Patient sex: F
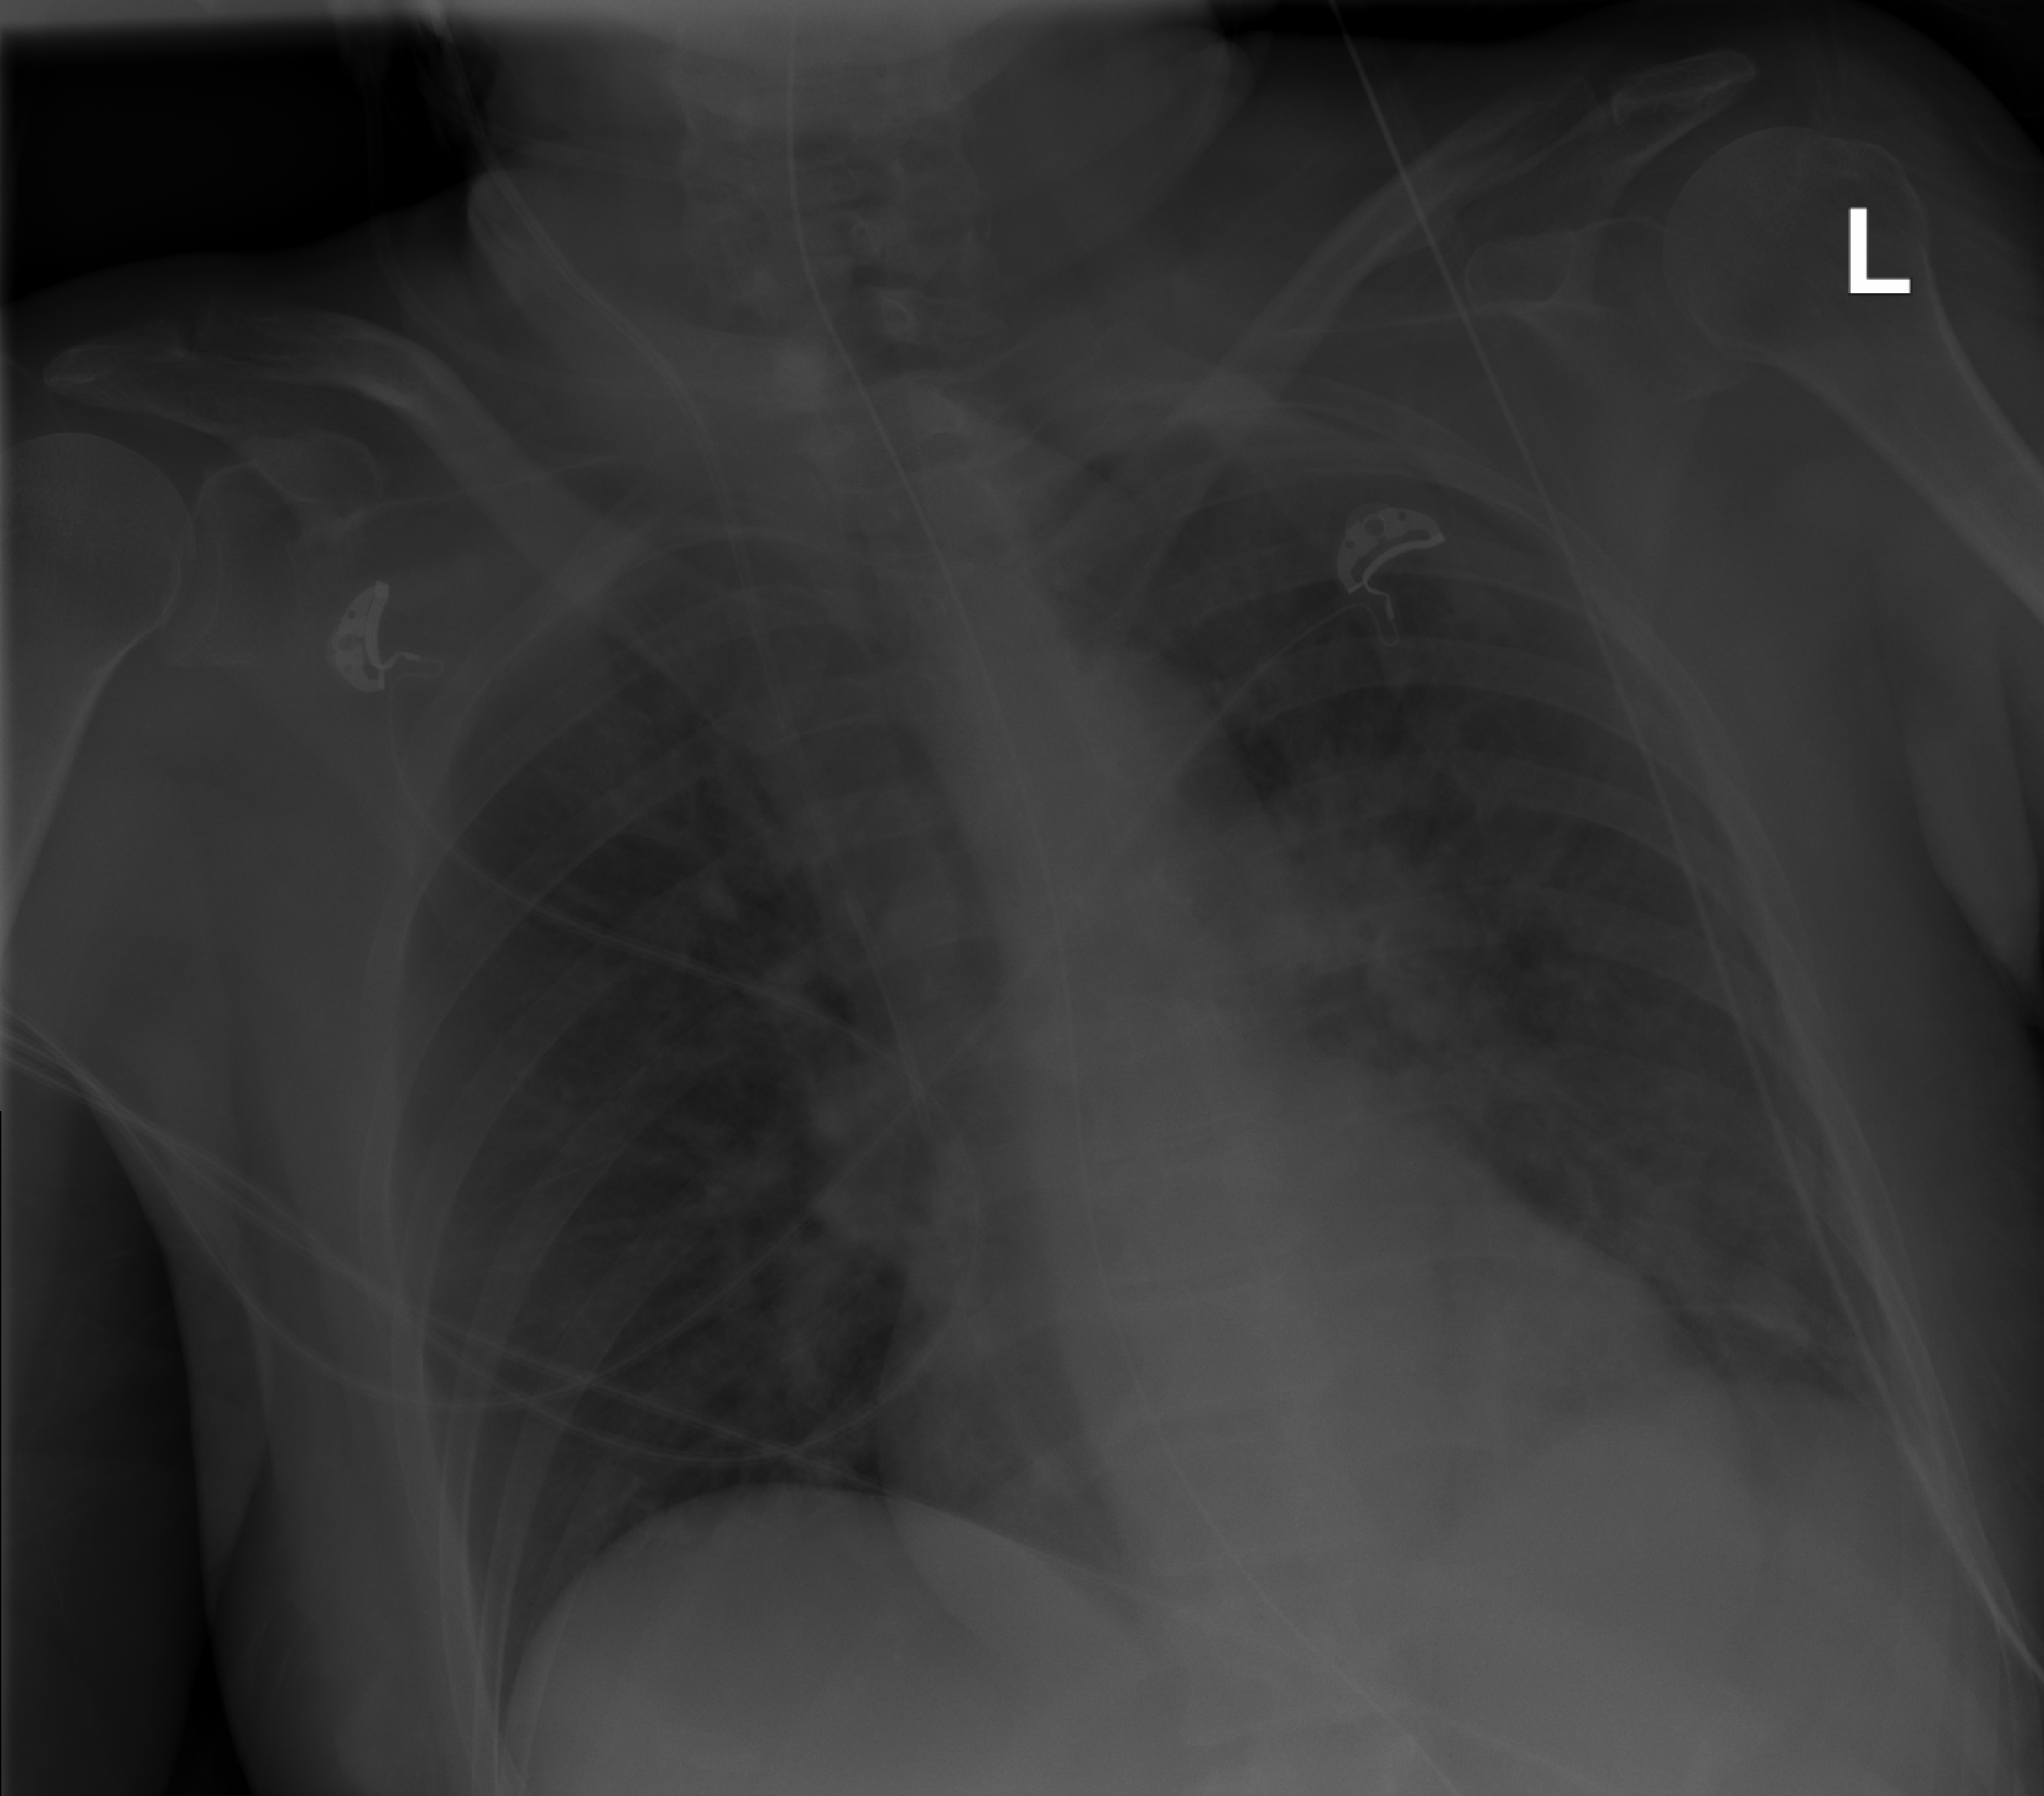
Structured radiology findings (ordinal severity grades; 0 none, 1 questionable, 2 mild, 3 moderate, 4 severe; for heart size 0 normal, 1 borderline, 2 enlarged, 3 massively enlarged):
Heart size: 1
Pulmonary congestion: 0
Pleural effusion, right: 0
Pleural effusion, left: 0
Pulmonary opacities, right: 0
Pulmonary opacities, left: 2
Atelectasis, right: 0
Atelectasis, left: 0